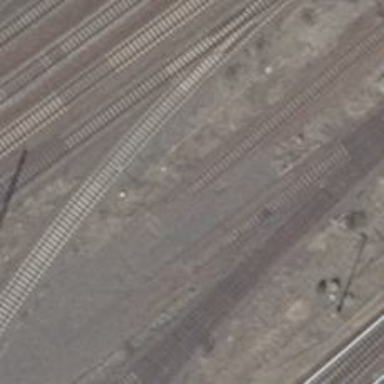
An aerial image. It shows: Abandoned railway with electrified contact line.